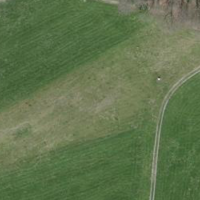
EUNIS habitat code: 25
Species observed at this site:
Certhia brachydactyla
Corvus corone
Turdus philomelos
Dendrocopos major
Turdus viscivorus
Buteo buteo
Sylvia atricapilla
Poecile palustris
Phylloscopus collybita
Erithacus rubecula
Phoenicurus ochruros
Sitta europaea
Garrulus glandarius
Picus viridis
Periparus ater
Cyanistes caeruleus
Sturnus vulgaris
Troglodytes troglodytes
Fringilla coelebs
Pandion haliaetus
Passer domesticus
Regulus ignicapilla
Veronica serpyllifolia
Passer montanus
Carduelis carduelis
Columba palumbus
Turdus merula
Dryobates minor
Parus major
Milvus migrans
Milvus milvus
Motacilla alba
Delichon urbicum